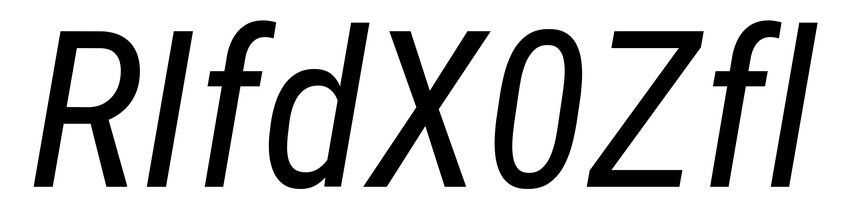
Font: Roboto-Italic_Condensed_Italic